Question: I have a problem displaying my images and information such as full name in my program. I have a for looped radiobutton and it counts as to how many candidates are running in a specific position. Example is "President".
Here is my code as of now :
'''
cmd = new SqlCommand("SELECT COUNT(Position) FROM TableVote WHERE Position='" + "President" + "'", sc);
Int32 PresCount = (Int32)cmd.ExecuteScalar();
TxtPresCount.Text = PresCount.ToString();
//int lol = Convert.ToInt32(TxtPresCount.Text);
var panel = new FlowLayoutPanel();
panel.SuspendLayout();
panel.Size = new Size(600, 150);
panel.Location = new Point(50, 50);
panel.FlowDirection = FlowDirection.LeftToRight;
panel.AutoScroll = true;
panel.WrapContents = false;
this.Controls.Add(panel);
for (int i = 0; i < PresCount; ++i)
{
var radioButton = new RadioButton();
radioButton.Size = new Size(75, 75);
radioButton.CheckAlign = ContentAlignment.MiddleCenter;
radioButton.ImageAlign = ContentAlignment.MiddleCenter;
panel.Controls.Add(radioButton);
//radioButton.Image = Image.FromFile();
radioButton.ImageAlign = ContentAlignment.MiddleCenter;
radioButton.FlatStyle = FlatStyle.Flat;
}
panel.ResumeLayout();
'''
as for the codes above, it counts all the President that is stored in the database. But my problem is, how do i put an image/Name that is stored in the database? Example i have 5 candidates running for the position of President, I want all the data to be in 5 radiobutton. How do i put the information into the radiobutton? Please help. :(
I add information using this code below :
'''
sc.Open();
try
{
cmd = new SqlCommand("INSERT INTO TableVote (Position, FirstName, MiddleName, LastName, YearLevel, Course, SchoolYear, imgPath, imgImage) VALUES (@position, @firstname, @middlename, @lastname, @yearlevel, @course, @schoolyear, @imgpath, '" + _pb + "')", sc);
cmd.Parameters.AddWithValue("@position", _position);
cmd.Parameters.AddWithValue("@firstname", _firstname);
cmd.Parameters.AddWithValue("@middlename", _middlename);
cmd.Parameters.AddWithValue("@lastname", _lastname);
cmd.Parameters.AddWithValue("@yearlevel", _yearlevel);
cmd.Parameters.AddWithValue("@course", _course);
cmd.Parameters.AddWithValue("@schoolyear", _schoolyear);
cmd.Parameters.AddWithValue("@imgpath", _imgpath);
int res = cmd.ExecuteNonQuery();
if(res > 0)
{
MessageBox.Show("Data Stored Successfully!");
FAdminSet._cleardata = cleardata;
}
}
catch (Exception ex)
{
MessageBox.Show(ex.Message);
}
finally
{
sc.Close();
}
'''
this is my database :

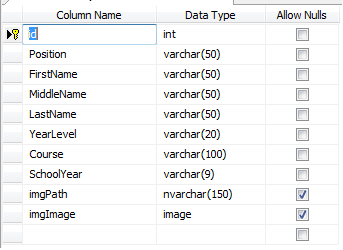
Answer: '''
public partial class Form1 : Form {
public Form1(){
InitializeComponent();
//do this if you want to register the Load event handler using code
Load += Form1_Load;
}
FlowLayoutPanel panel = new FlowLayoutPanel();
private void InitPanel(){
panel.Size = new Size(600, 150);
panel.Location = new Point(50, 50);
panel.FlowDirection = FlowDirection.LeftToRight;
panel.AutoScroll = true;
panel.WrapContents = false;
Controls.Add(panel);
}
//Load event handler
private void Form1_Load(object sender, EventArgs e){
InitPanel();
panel.SuspendLayout();
string cmdText = "SELECT (FirstName + ' ' + MiddleName + ' ' + LastName) as FullName, " +
"imgPath as ImagePath FROM TableVote WHERE Position='President'";
using(SqlCommand com = new SqlCommand(cmdText,sc)){
if(sc.State != ConnectionState.Open) sc.Open();
SqlDataReader reader = com.ExecuteReader();
while(reader.Read()){
AddRadioButton(reader.GetString(0), reader.GetString(1));
}
reader.Close();
sc.Close();
panel.ResumeLayout(true);
}
}
private void AddRadioButton(string fullName, string imagePath){
RadioButton radio = new RadioButton {Text = fullName, Parent = panel};
radio.AutoSize = true;
radio.Image = new Bitmap(Image.FromFile(imagePath),75,75);
radio.TextImageRelation = TextImageRelation.ImageAboveText;
radio.CheckAlign = ContentAlignment.BottomCenter;
}
}
'''
: I can see that you store 2 info involving images in your table, I think you should choose 1 of them, storing 'Image Path' is easy, light-weight for your table but the info may be lost if your 'Image path' hasn't pointed to the actual image anymore.